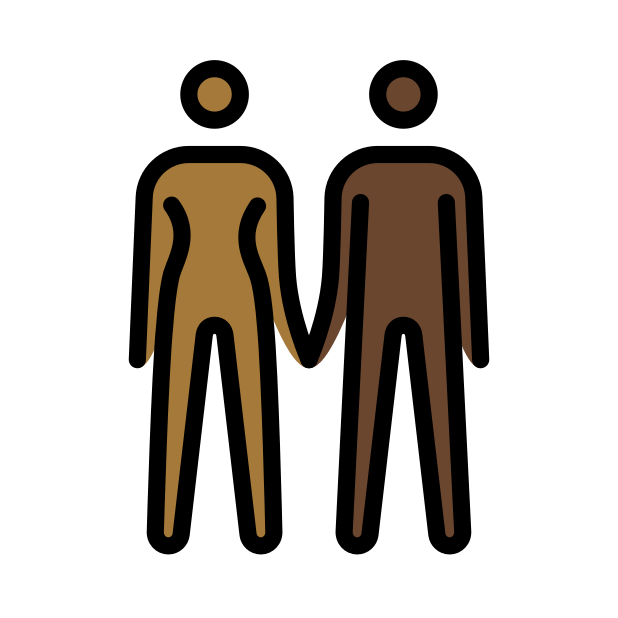
woman and man holding hands: medium-dark skin tone, dark skin tone